Question: I have a page with few tabs. Data in each tab is ajax response once the user clicks tab.
'''
Tab1 Tab2 Tab3
'''
While coming to the page, we load Tabl with ajax response, in that serializing form.
After page loads, Editing form then checking is there any change to save the form data.
* Again serializing form and comparing old and new form.
It is working fine. But if i move to other Tab and come back to Tab1 serializing is not working as expected.
I kept alert and checked it. Orizinal form data serializing and new form also serializing and checking.
Even Data is same but
'_sourcePage param' is having different value.
I don't know why it is giving this strange behaviour.
Please help me.
'Edit:'
>
The code what i'm using is :
'''
$(document).ready(function () {
originalSerializedForm = $("#Tab1").serialize();
});
function saveDataWhenFormChanged()
{
var newSerializedForm = $("#Tab1").serialize();
if(originalSerializedForm && newSerializedForm && newSerializedForm != originalSerializedForm){
alert('Original Form :'+originalSerializedForm+'
'+'New Form :'+newSerializedForm);
$.ajax({
url : url,
data : newSerializedForm,
dataType: "html",
type : "POST",
beforeSend: function(){
openLoadingPopup();
}});
}
'''
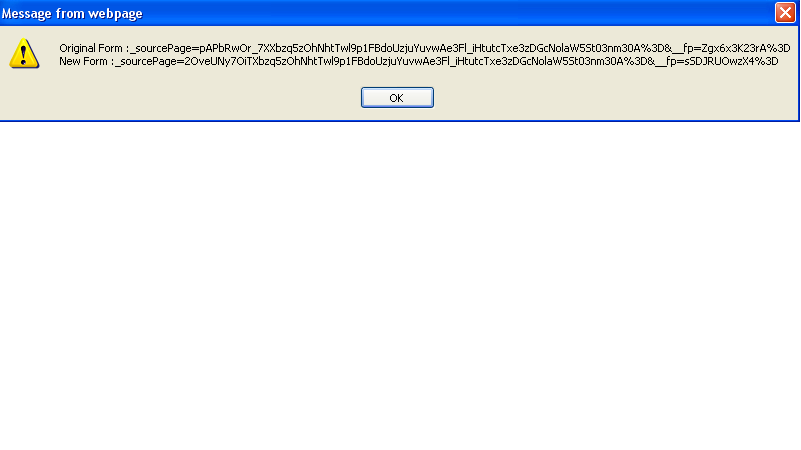
Answer: This happened due to zig-zag and not well formated html..
i was using form with in the other form.. which caused this..
i removed that.. it was working as expected..